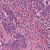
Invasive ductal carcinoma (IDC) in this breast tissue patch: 1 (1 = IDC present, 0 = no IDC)